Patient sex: M
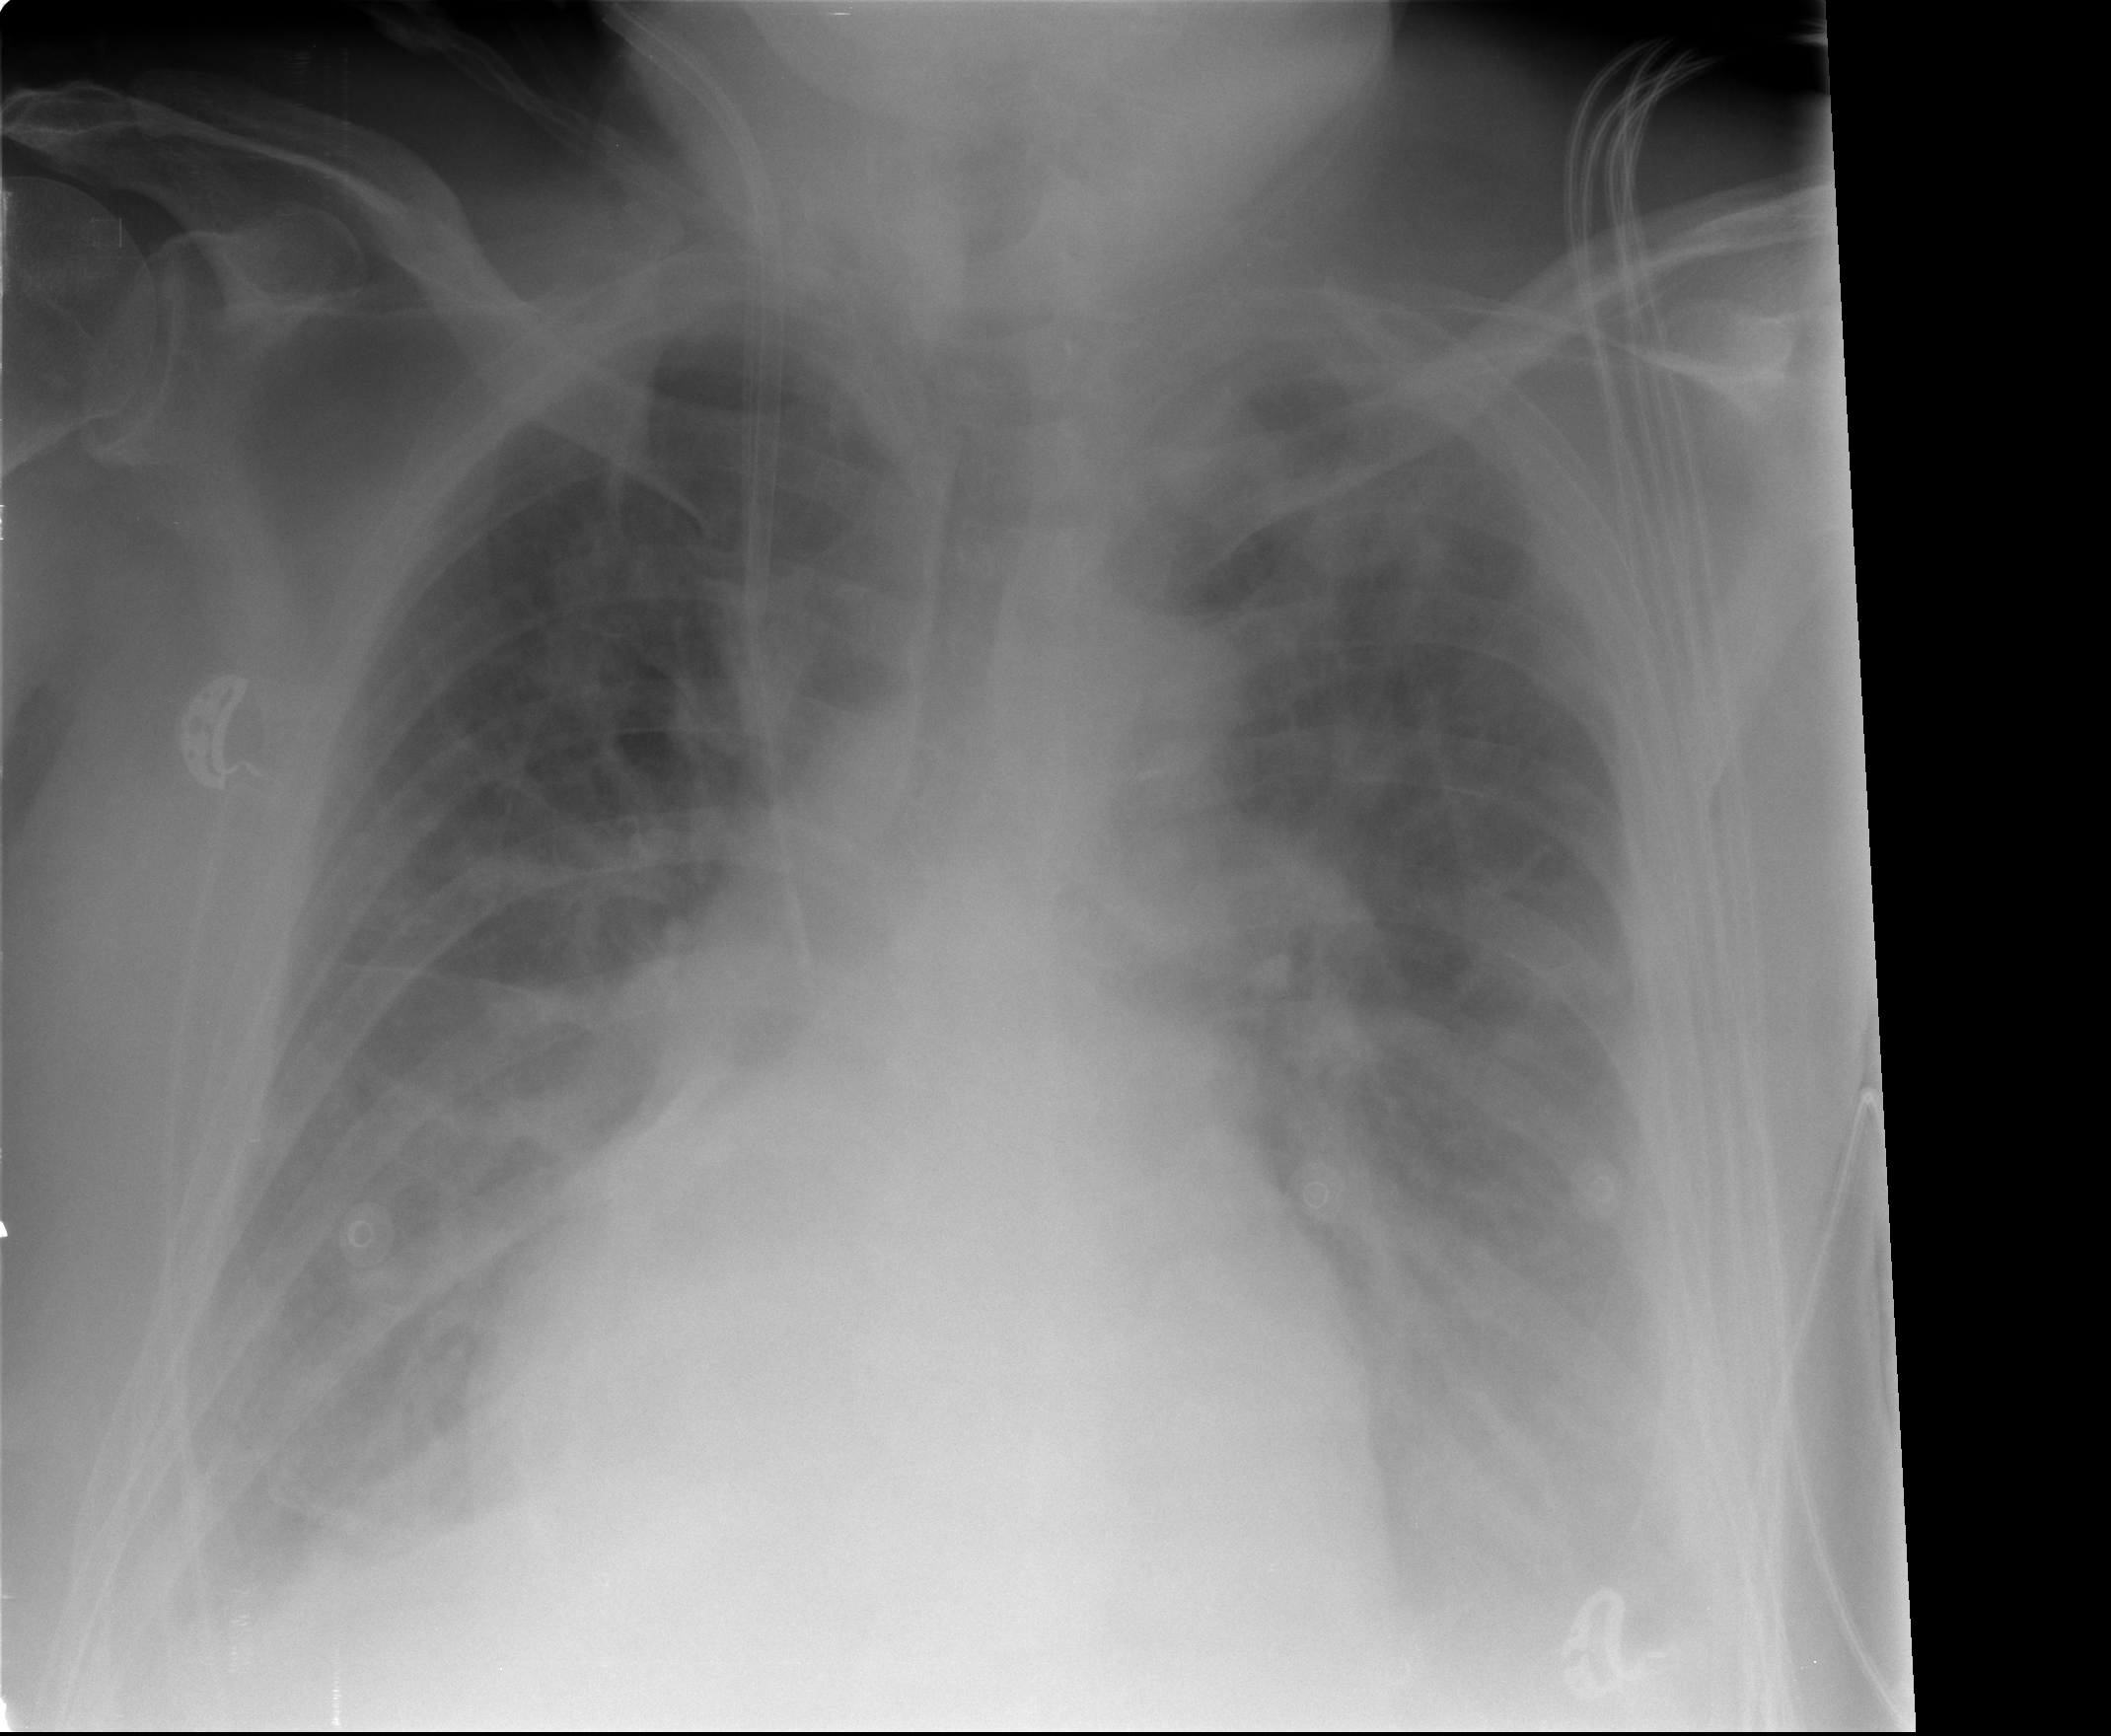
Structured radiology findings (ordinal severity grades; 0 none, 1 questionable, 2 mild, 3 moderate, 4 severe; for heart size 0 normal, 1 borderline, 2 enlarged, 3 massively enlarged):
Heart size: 2
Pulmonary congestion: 0
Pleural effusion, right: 3
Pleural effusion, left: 3
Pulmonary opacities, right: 0
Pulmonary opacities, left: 0
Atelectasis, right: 3
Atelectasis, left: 3